Aerial crown-view tile of a tropical tree (Barro Colorado Island, Panama), acquired 20250124:
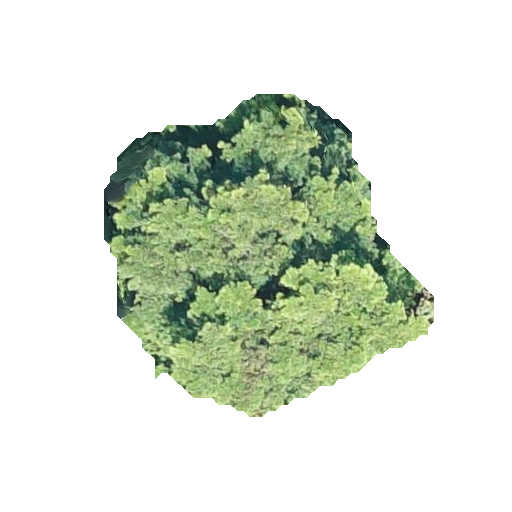
Species: Terminalia amazonia
GBIF accepted scientific name: Terminalia amazonica
Crown area: 107.454 m²